Question: Say there is a wpf-application, which uses different dlls.
When the executable gets started, it loads the needed dlls as they are defined in the project's references.
When I now delete some of these dlls, the executable will crash showing the common dialog "... has stopped working" with the options close and debug the program.
Similar to this one:
This is not enough for me. I want my own dialog, showing some more information.
According to the debug output, there is a FileNotFoundException thrown in the App.Main() which is automatically generated. How can I handle this exception?
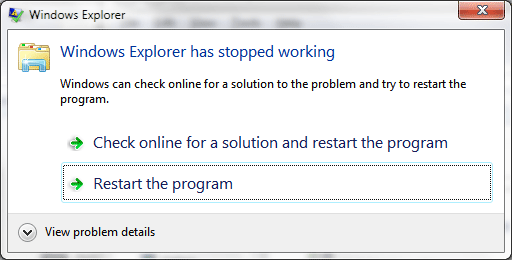
Answer: You can handle the <URL> event.
When handling that event, you can give a custom message.
It is also possible to handle the <URL> event to catch assemblies that couldn't be loaded.